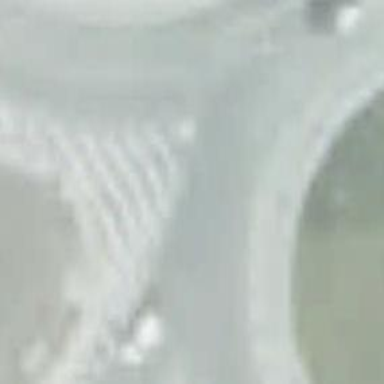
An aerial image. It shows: Secondary road around roundabout.